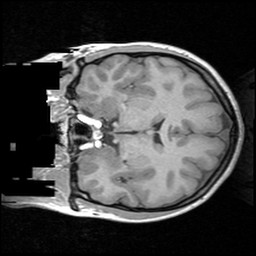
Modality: T1w
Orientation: coronal